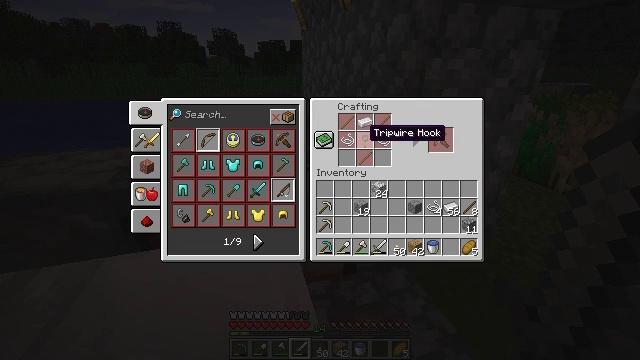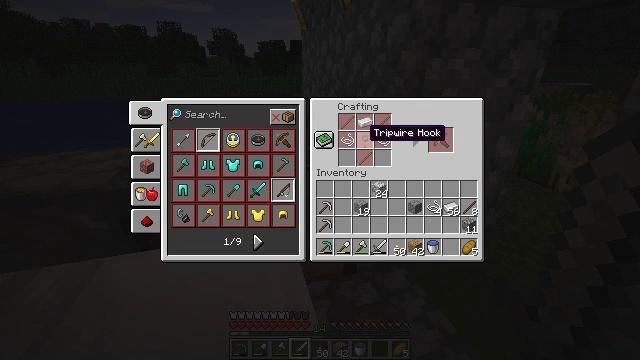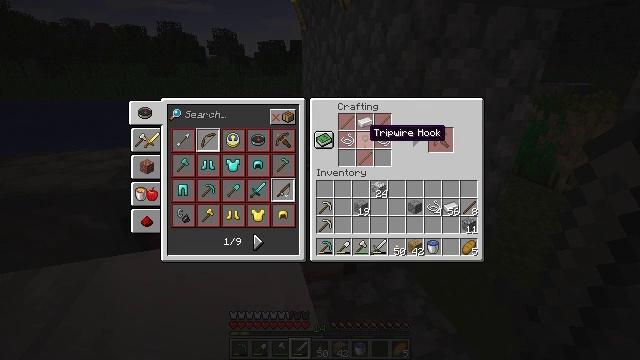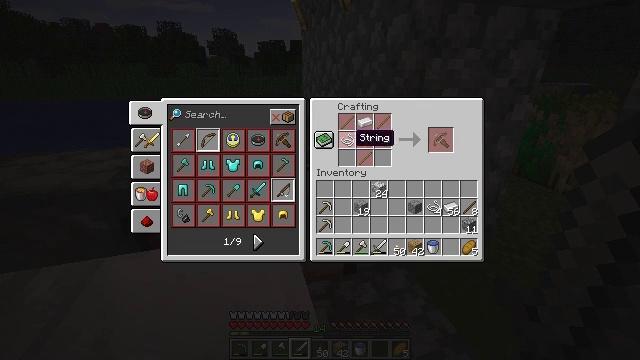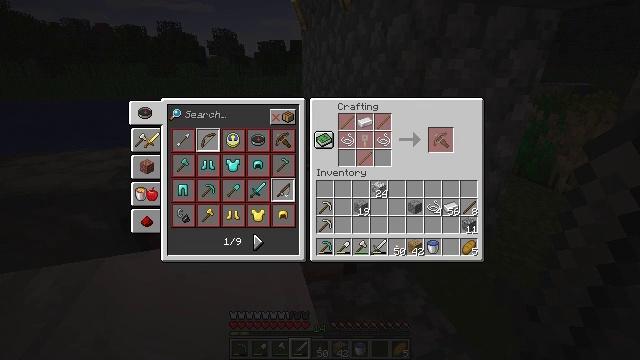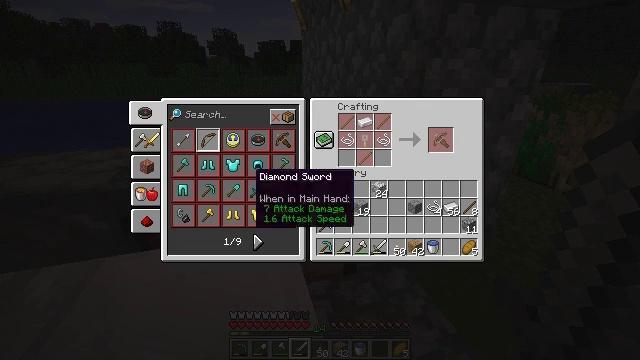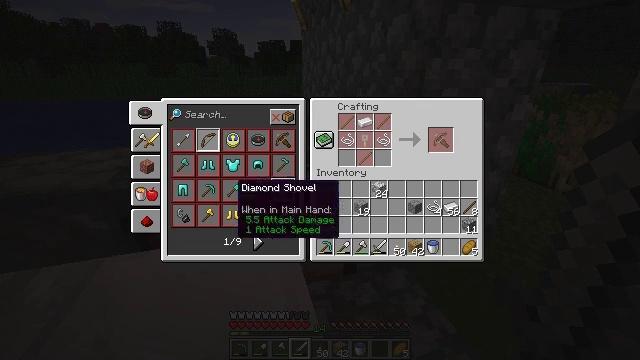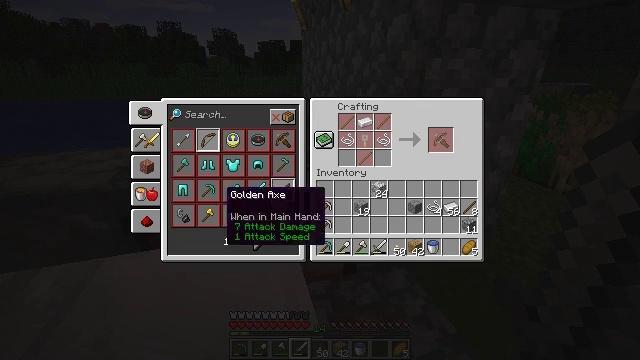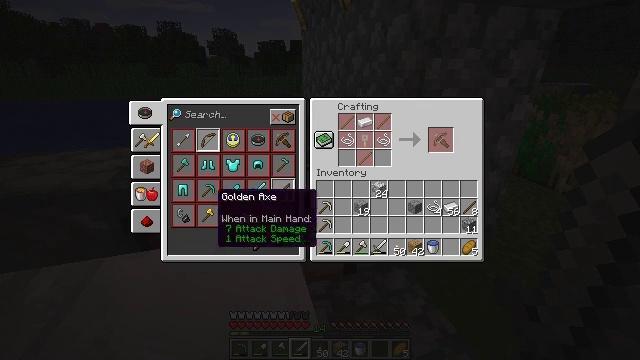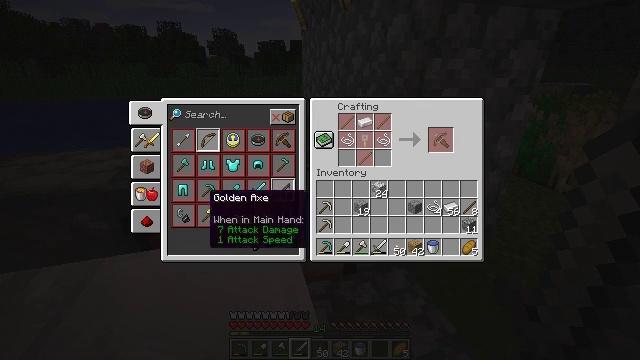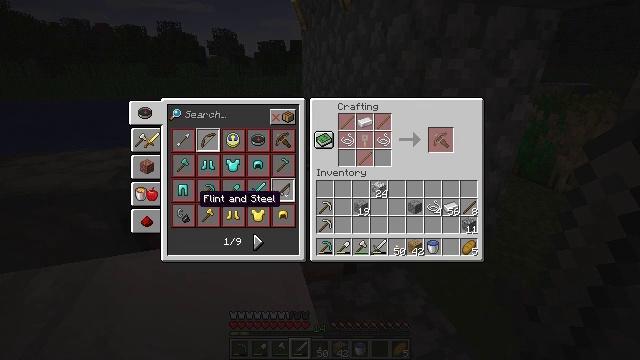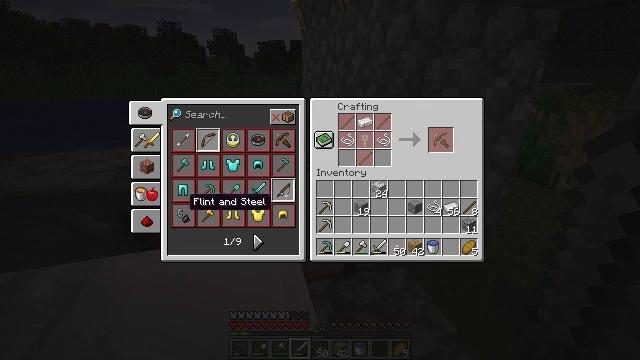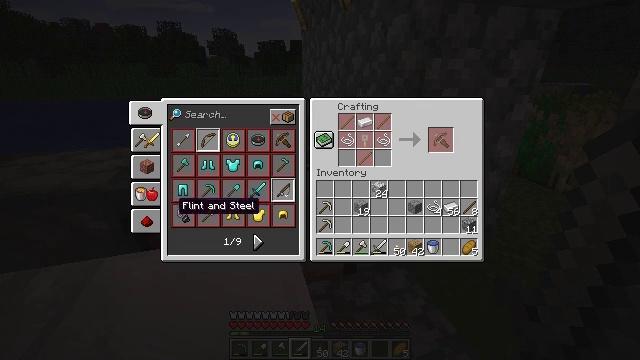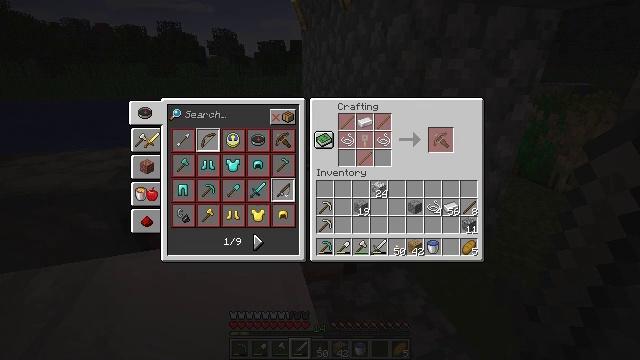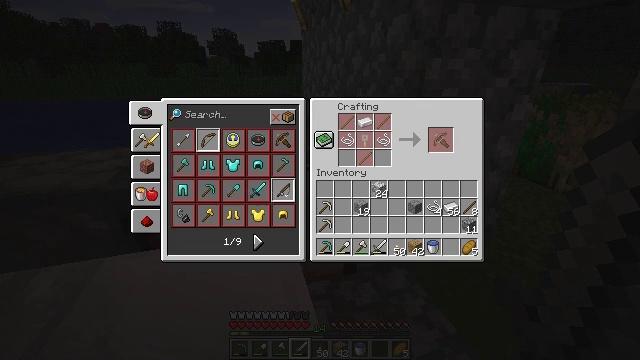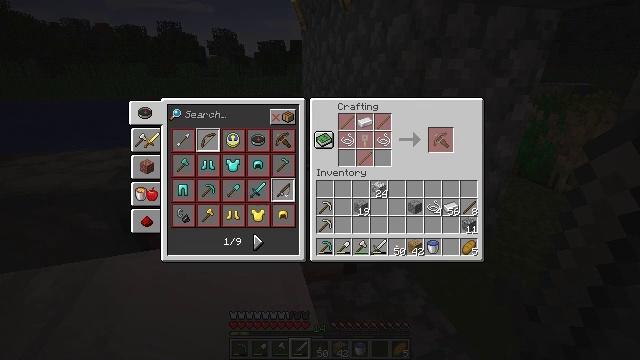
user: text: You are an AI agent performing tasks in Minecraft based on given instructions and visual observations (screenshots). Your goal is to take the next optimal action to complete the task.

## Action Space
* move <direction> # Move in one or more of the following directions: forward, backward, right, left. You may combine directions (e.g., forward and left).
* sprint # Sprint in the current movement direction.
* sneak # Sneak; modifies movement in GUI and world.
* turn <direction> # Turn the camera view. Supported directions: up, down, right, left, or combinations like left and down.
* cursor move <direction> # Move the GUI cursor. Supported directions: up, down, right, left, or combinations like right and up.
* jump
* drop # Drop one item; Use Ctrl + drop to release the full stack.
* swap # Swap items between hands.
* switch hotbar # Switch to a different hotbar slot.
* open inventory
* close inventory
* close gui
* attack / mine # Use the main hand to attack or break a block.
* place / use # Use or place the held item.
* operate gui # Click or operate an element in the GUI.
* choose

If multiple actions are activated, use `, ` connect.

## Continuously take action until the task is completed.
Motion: motion action
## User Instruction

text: Create a tripwire hook using iron ingot, a stick, and a wooden plank.
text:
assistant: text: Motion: no_op
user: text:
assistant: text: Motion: no_op
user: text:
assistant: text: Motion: cursor move left
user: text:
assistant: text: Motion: cursor move left and down
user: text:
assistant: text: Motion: cursor move left and down
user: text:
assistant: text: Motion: cursor move left and down
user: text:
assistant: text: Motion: cursor move left
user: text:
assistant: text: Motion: cursor move left
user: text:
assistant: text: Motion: cursor move left
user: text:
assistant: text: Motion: cursor move left
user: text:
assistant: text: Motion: cursor move left
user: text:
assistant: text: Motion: cursor move left
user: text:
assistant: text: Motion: no_op
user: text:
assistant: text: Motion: no_op
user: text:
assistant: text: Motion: no_op
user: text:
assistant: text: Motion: operate gui
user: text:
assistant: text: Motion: operate gui
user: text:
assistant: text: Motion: operate gui
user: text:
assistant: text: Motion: no_op
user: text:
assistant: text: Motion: no_op
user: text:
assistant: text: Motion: no_op
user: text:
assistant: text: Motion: no_op
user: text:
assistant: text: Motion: no_op
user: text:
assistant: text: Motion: no_op
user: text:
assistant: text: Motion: cursor move right
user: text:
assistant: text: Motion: cursor move right
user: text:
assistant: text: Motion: cursor move right
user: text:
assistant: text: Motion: cursor move right
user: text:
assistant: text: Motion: no_op
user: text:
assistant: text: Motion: no_op